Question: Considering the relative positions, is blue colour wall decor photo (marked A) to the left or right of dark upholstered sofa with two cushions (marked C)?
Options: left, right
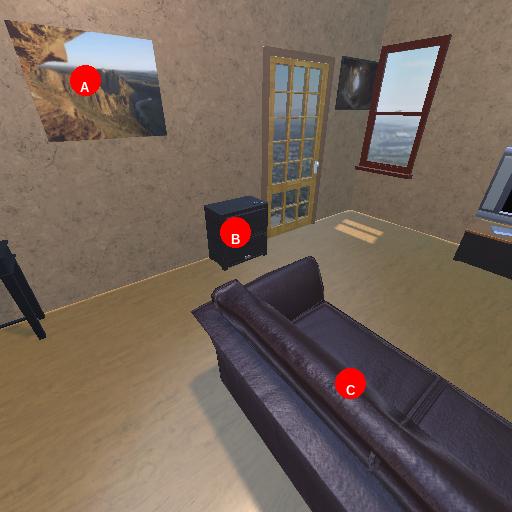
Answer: left